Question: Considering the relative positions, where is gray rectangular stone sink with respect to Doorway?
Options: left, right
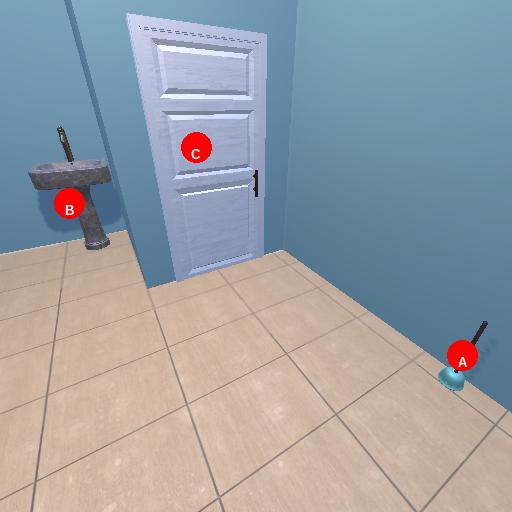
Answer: left